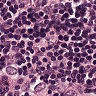
Metastatic tissue present: yes